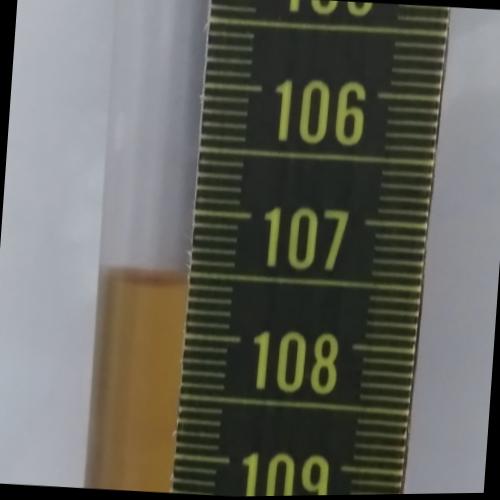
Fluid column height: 107.6 cm